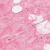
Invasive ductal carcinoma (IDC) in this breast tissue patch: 0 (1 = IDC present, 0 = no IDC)